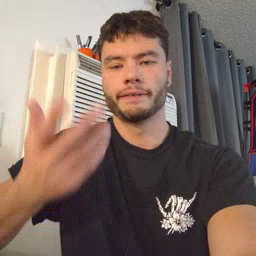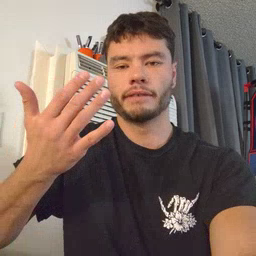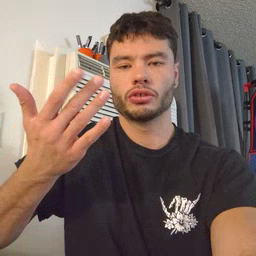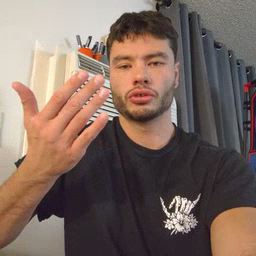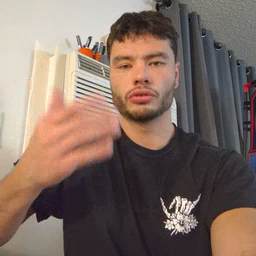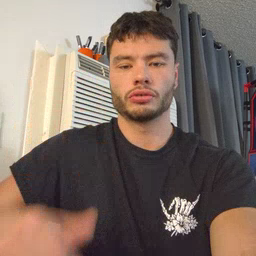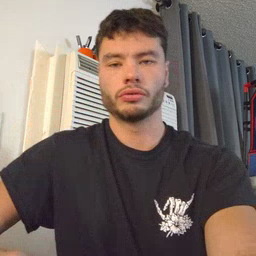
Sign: finger